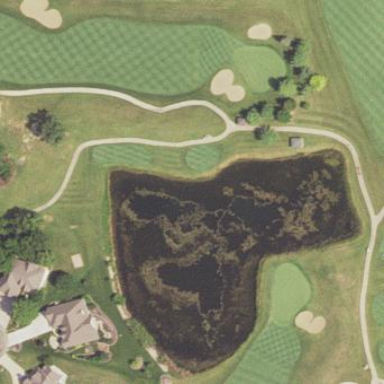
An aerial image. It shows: Water hazard on golf course. The hazard is natural water feature.